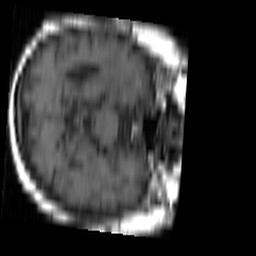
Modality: T1w
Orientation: axial
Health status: ill
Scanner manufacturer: siemens
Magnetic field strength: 1.5 T
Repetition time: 0.4 s
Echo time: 0.014 s